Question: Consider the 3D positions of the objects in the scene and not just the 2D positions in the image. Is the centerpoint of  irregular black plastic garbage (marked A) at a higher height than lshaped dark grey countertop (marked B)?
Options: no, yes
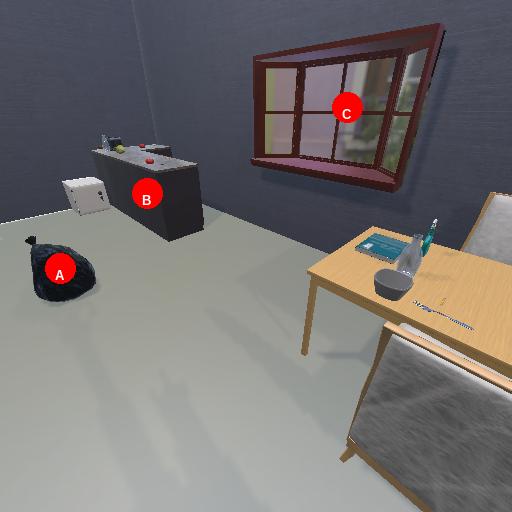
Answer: no